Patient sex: F
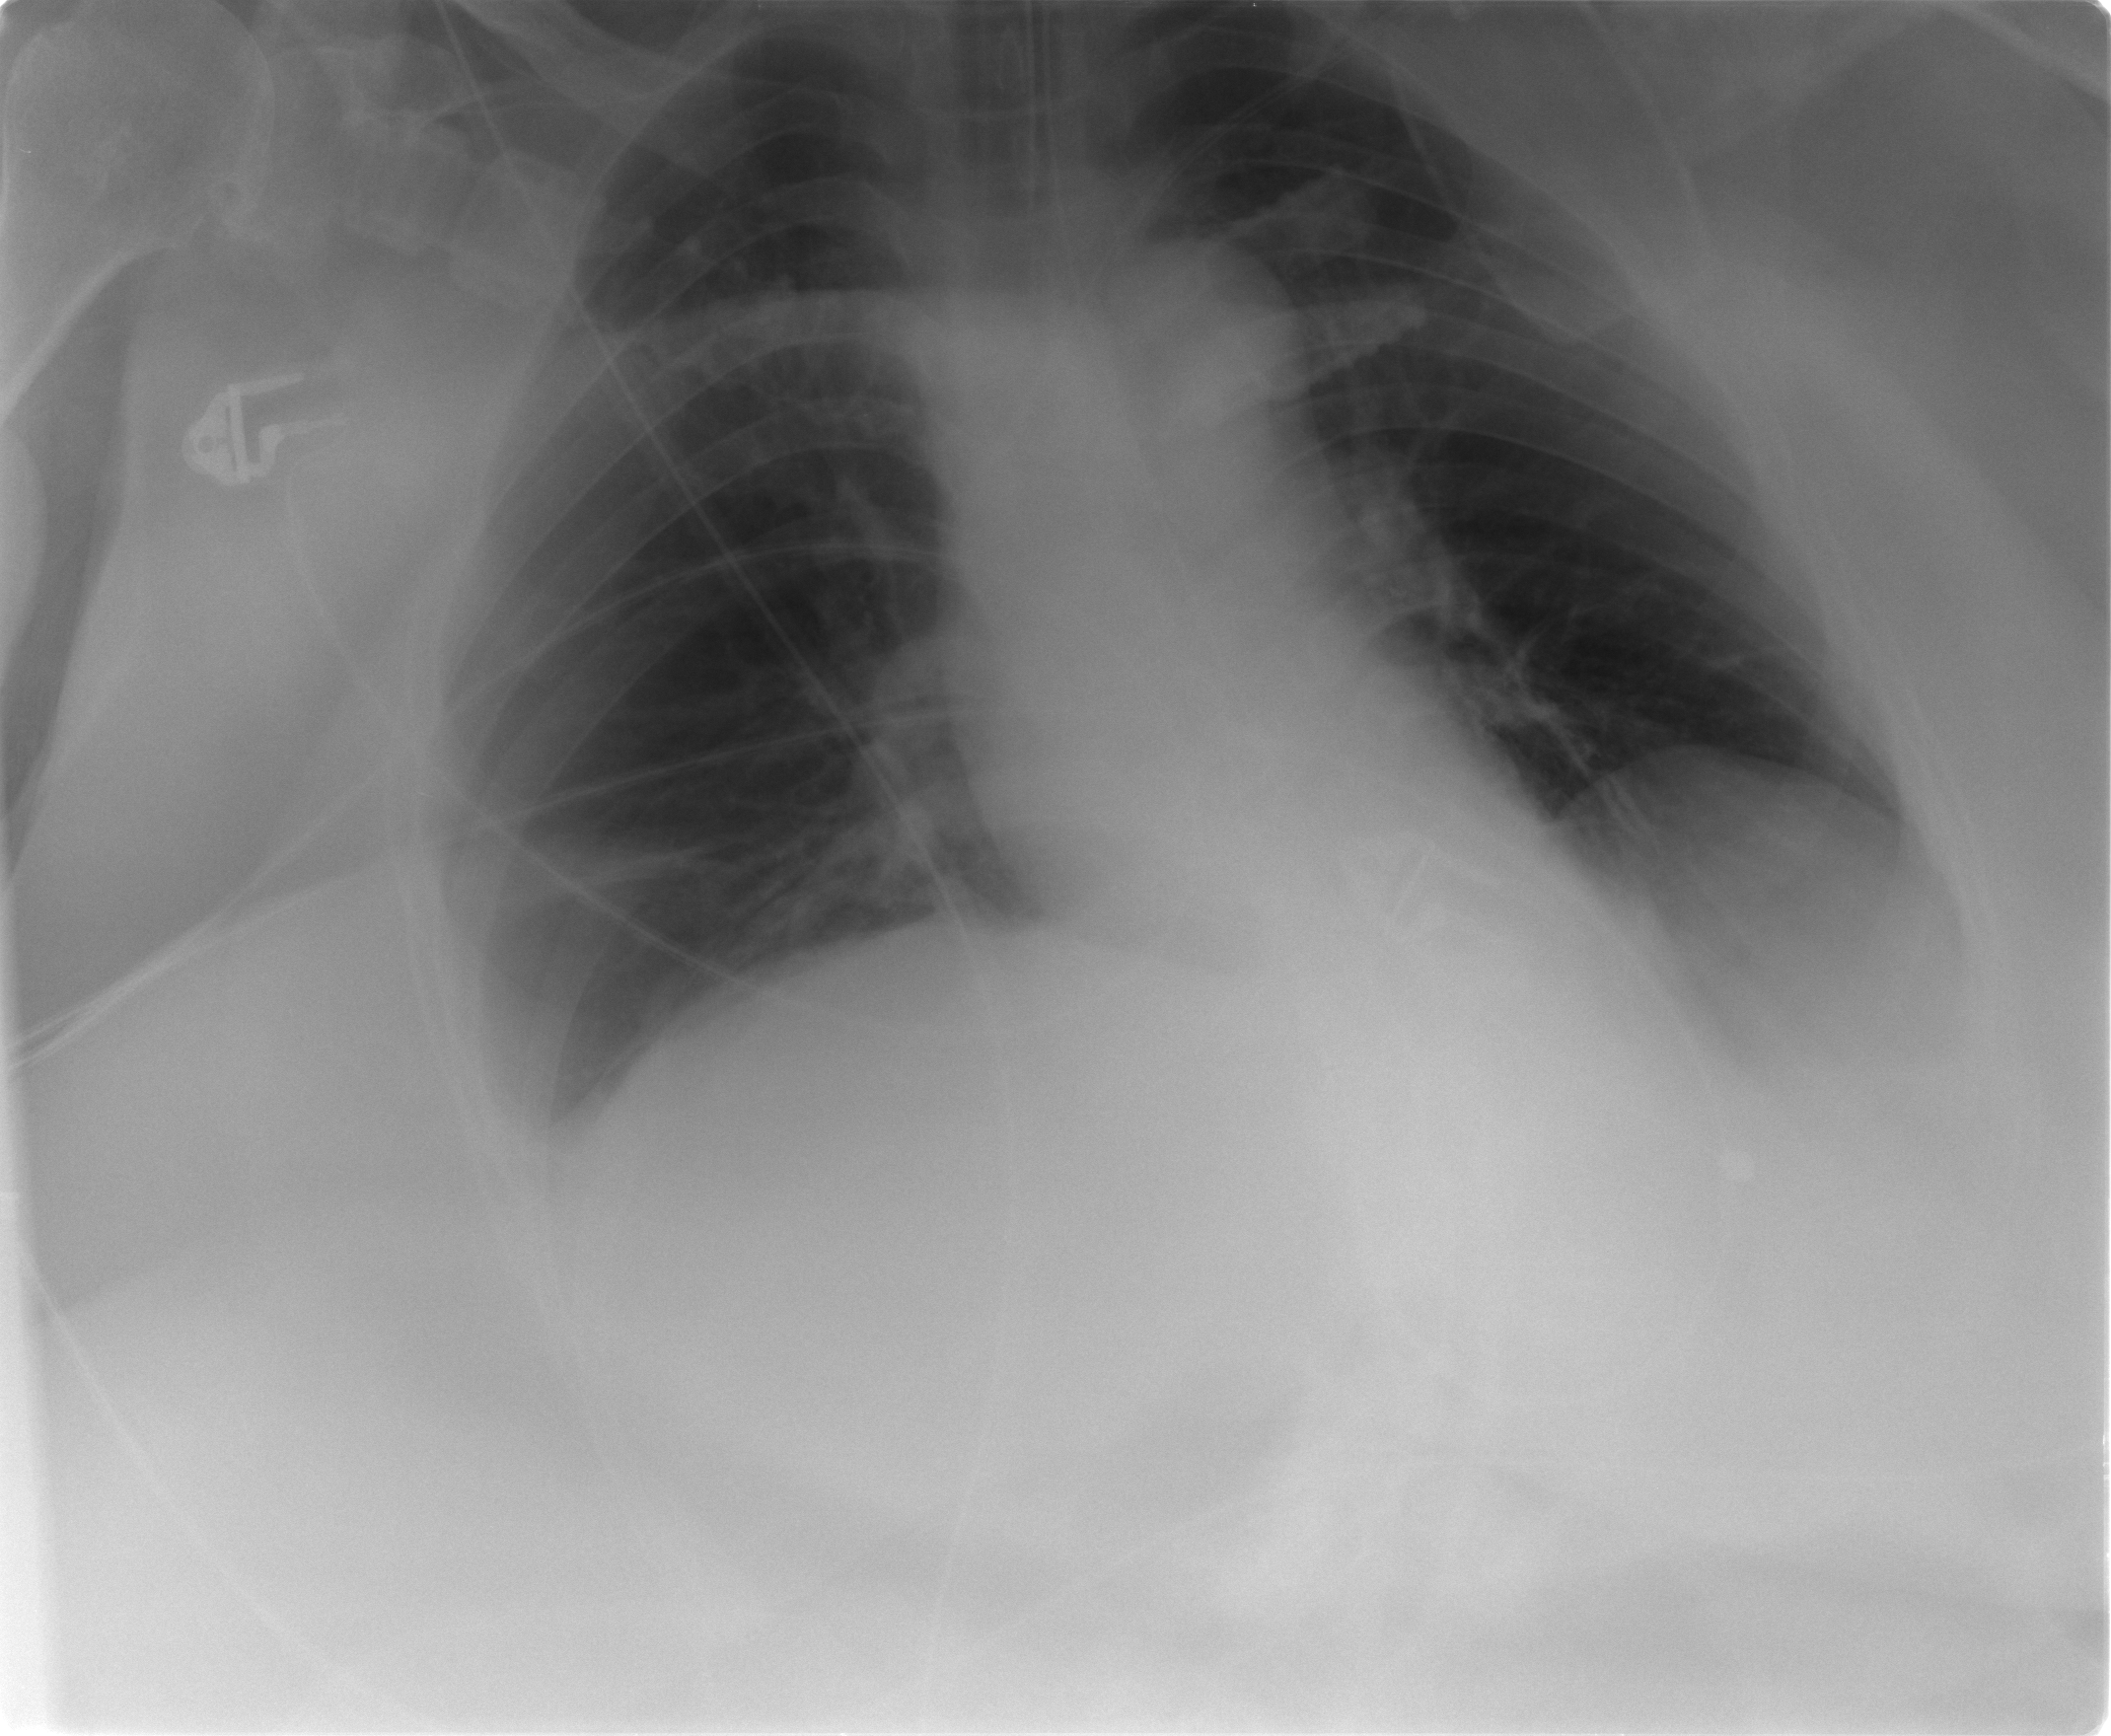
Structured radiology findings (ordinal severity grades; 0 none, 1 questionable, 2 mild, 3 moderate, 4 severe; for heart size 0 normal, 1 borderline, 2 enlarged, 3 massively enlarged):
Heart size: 0
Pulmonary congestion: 0
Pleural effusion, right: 0
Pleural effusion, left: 0
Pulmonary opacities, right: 0
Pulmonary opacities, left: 0
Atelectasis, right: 2
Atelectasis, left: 0